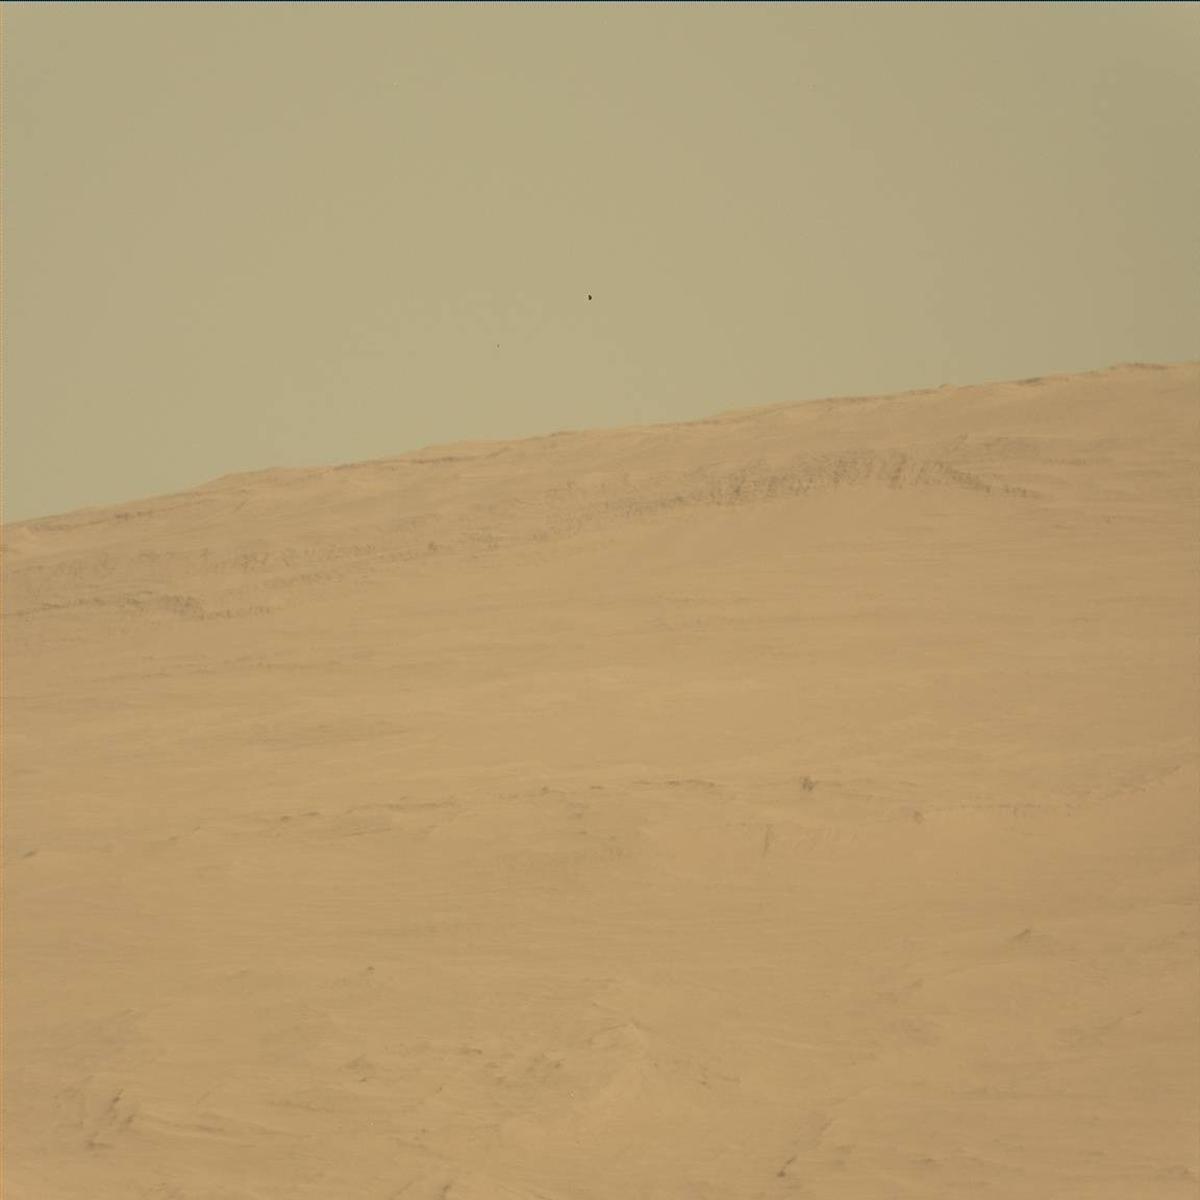
Terrain classes present: Ridge, Sky